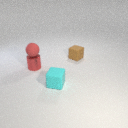
small red metal cylinder to the left of small cyan rubber cube